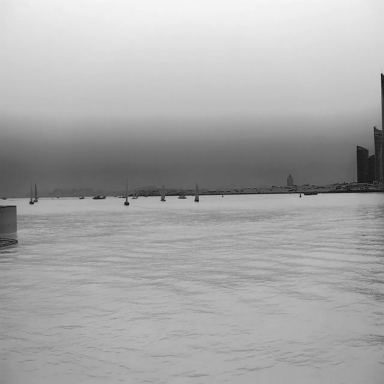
There are ten objects shown in the infrared image, including two bulk_carriers, seven sailboats, and a container_ship.